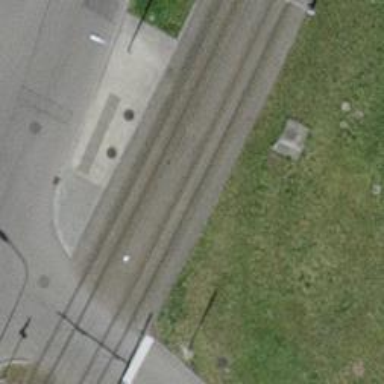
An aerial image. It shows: Tram crossing on the railway.